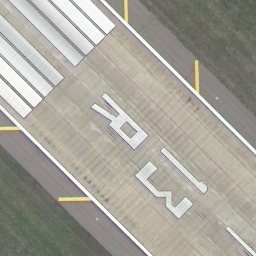
Label: runway